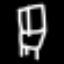
Label: chair